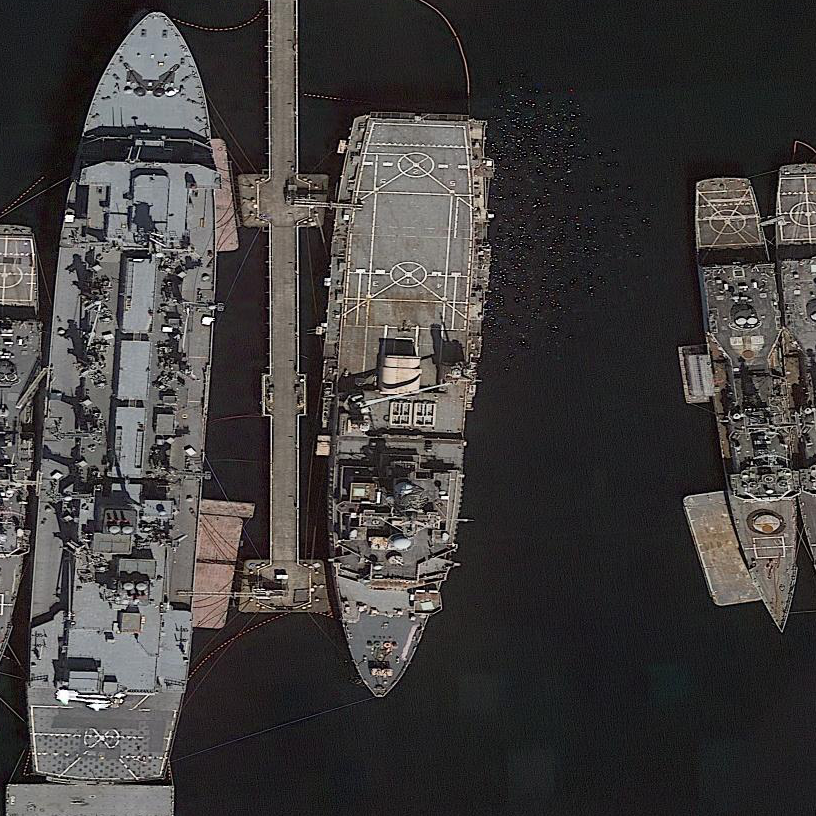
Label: combat